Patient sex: M
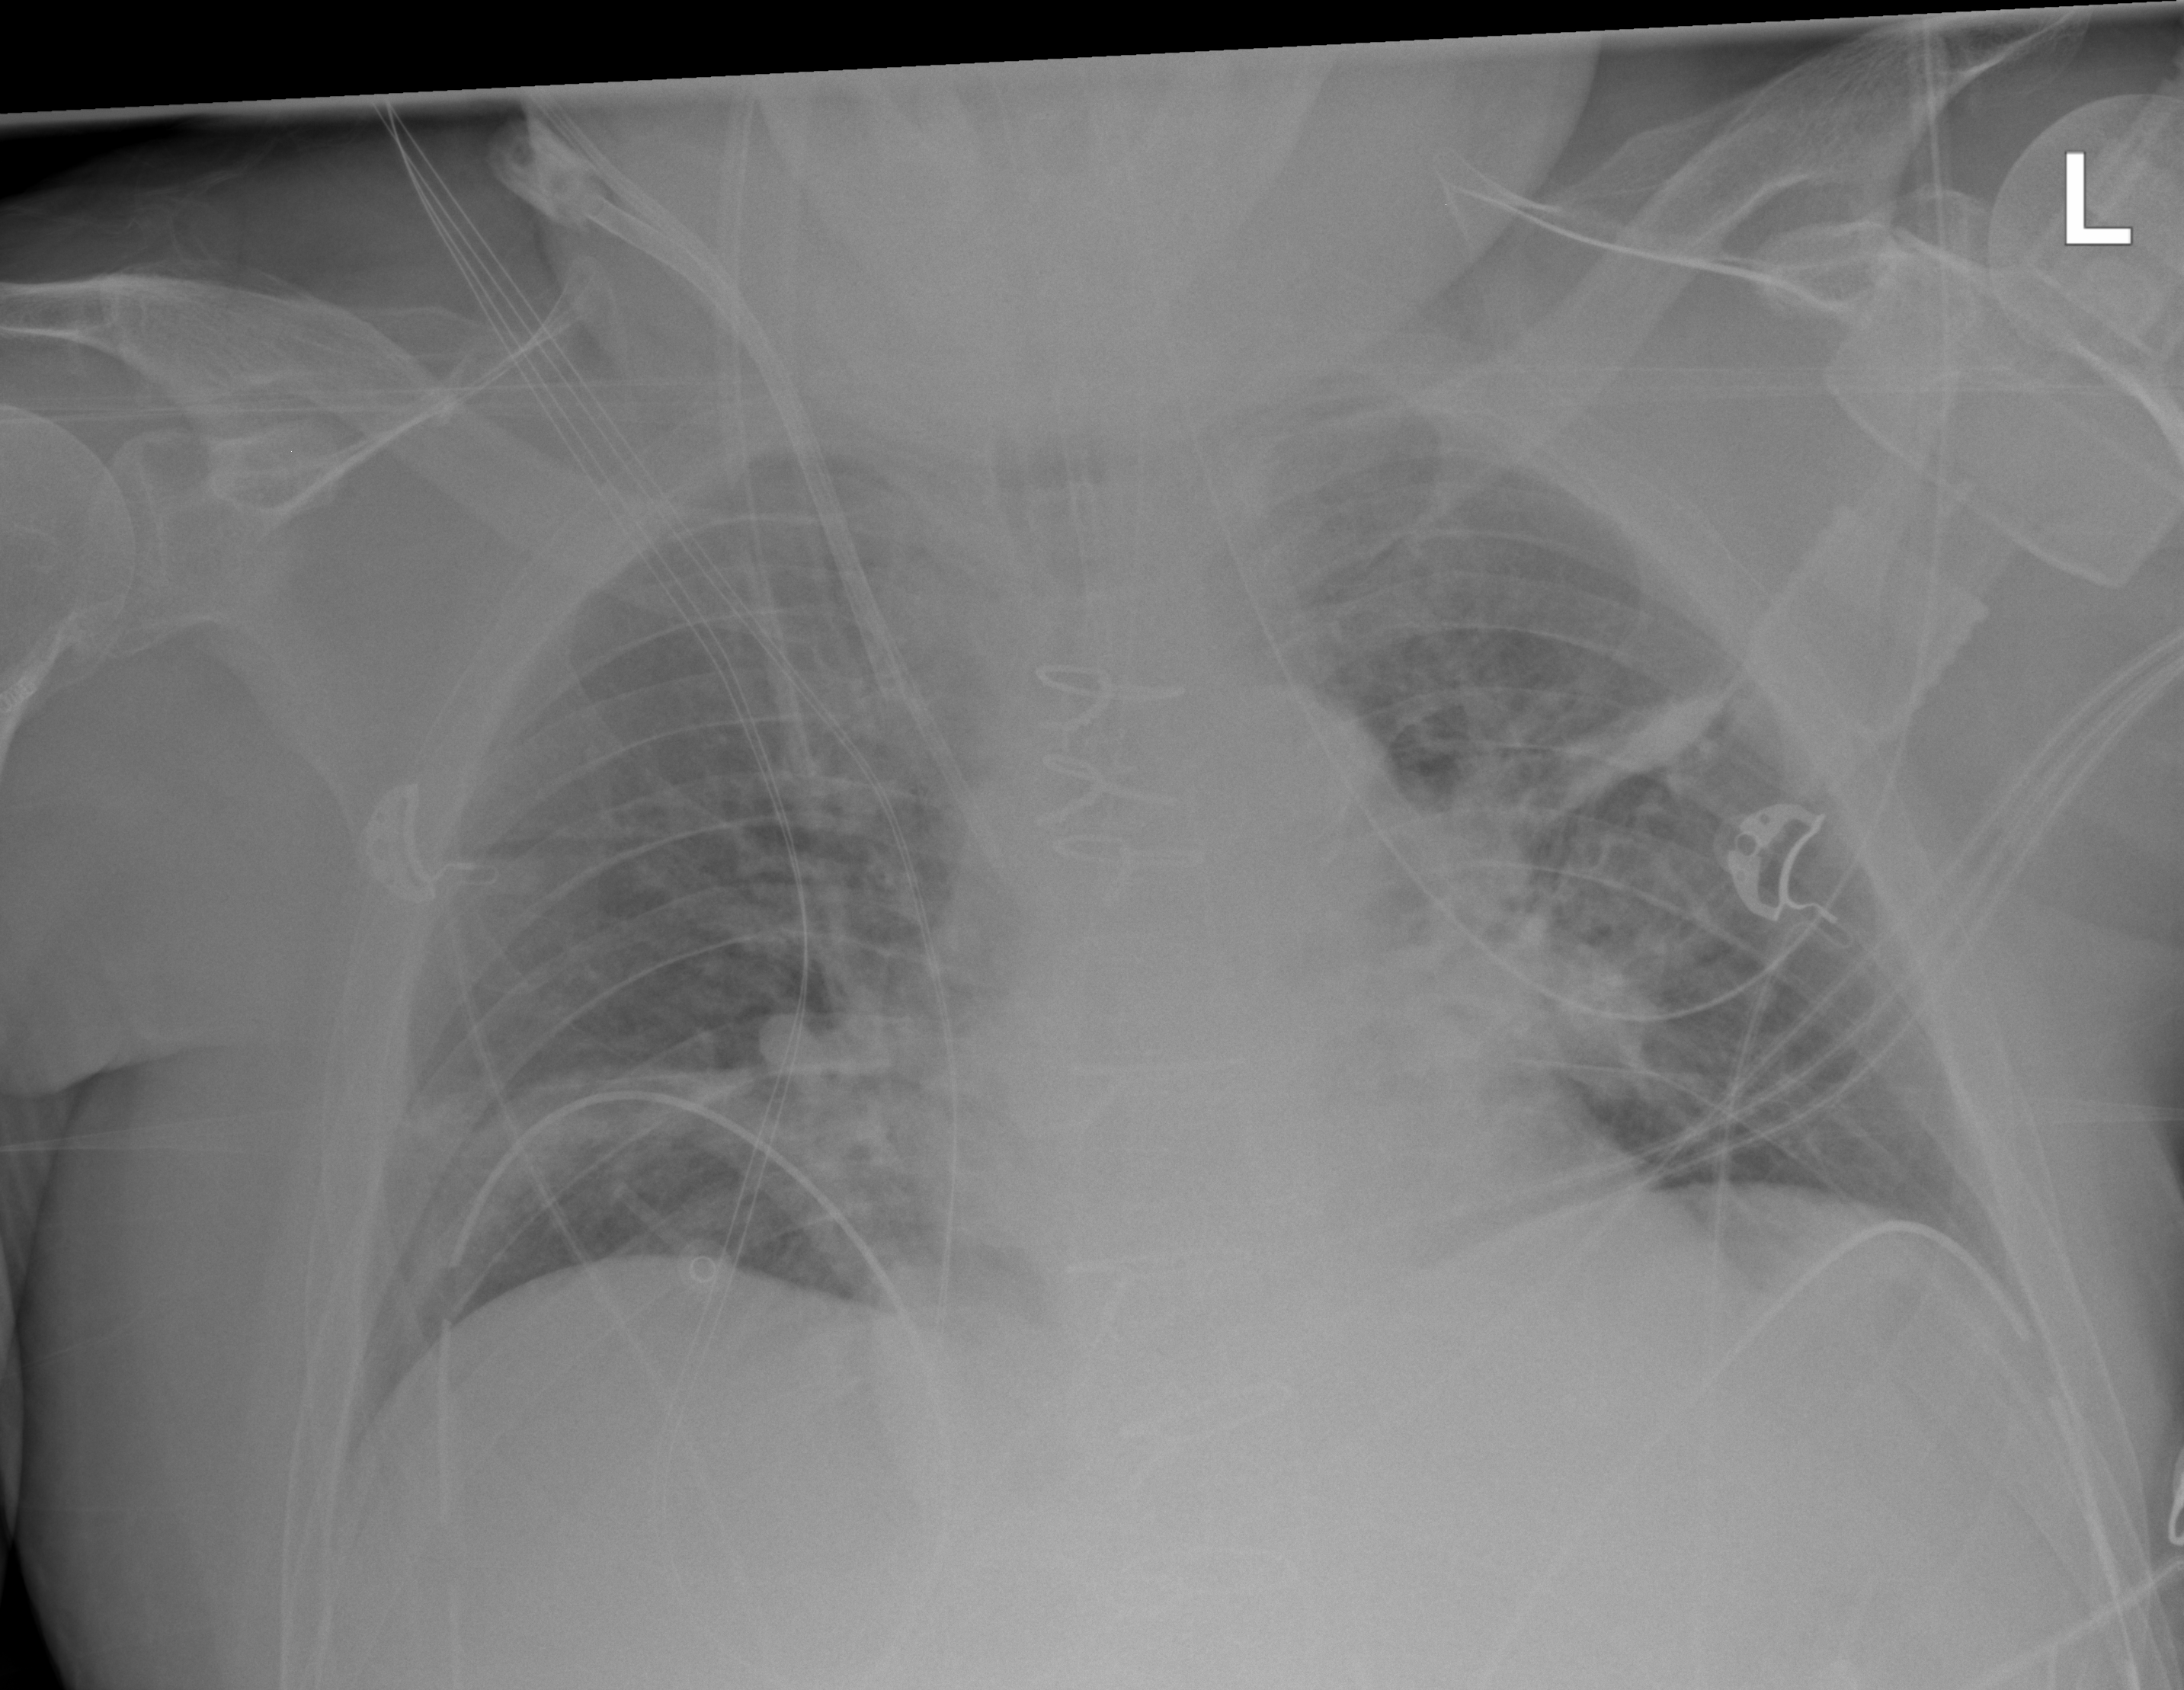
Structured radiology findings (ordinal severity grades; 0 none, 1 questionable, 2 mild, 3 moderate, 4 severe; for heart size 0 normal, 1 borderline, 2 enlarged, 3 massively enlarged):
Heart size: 0
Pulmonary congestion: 2
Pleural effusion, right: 0
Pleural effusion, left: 0
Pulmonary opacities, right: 1
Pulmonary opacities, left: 1
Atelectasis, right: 2
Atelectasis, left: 2